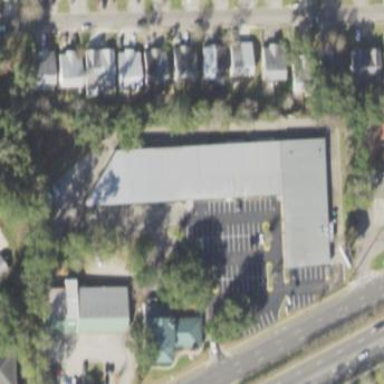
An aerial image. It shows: Commercial building.